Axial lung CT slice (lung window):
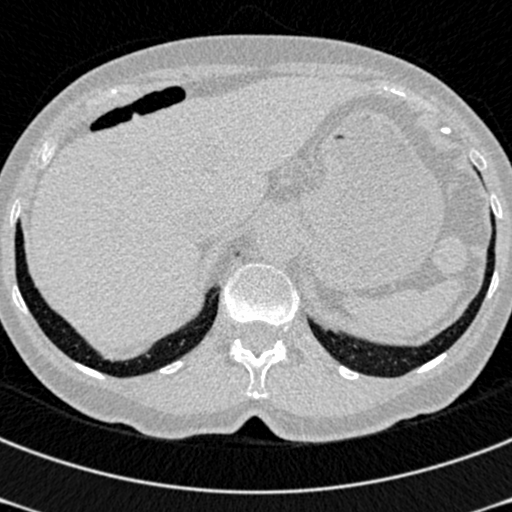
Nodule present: no